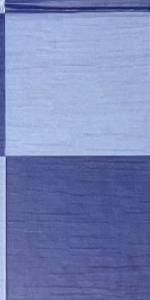
Label: Empty